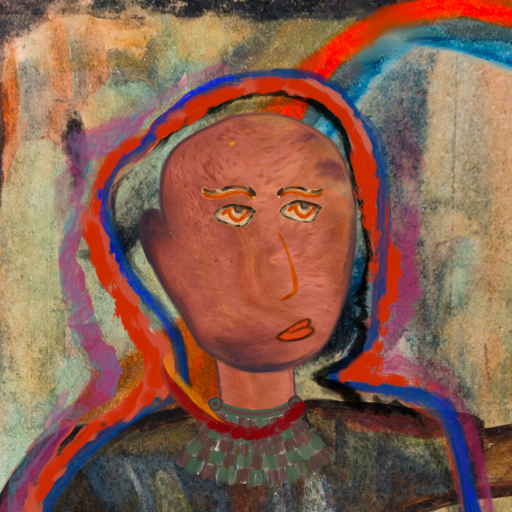
Background: Childish, Head And Neck Side: Mother_And_Son_Mother, Face Side: Experience, Bust: Mosgoul, Hair Side: Experience, Head Accessory: Blank, Second Necklace: After_Raid, Necklace: Pipe, Baby: Blank